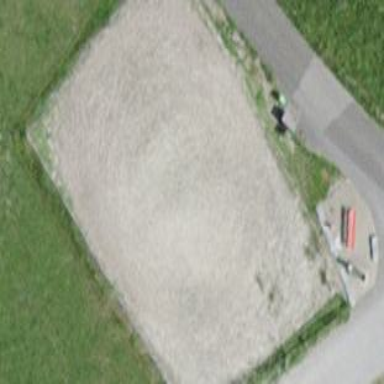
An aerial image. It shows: Sand pitch for equestrian sport activities.